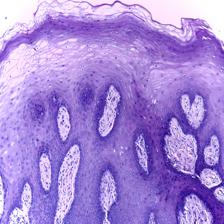
Diagnosis: Normal